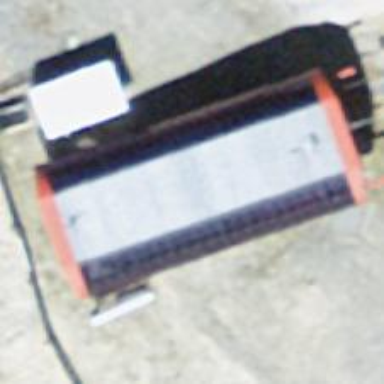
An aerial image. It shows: Aerialway station.